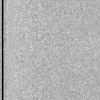
Atmospheric dust classification: dusty